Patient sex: M
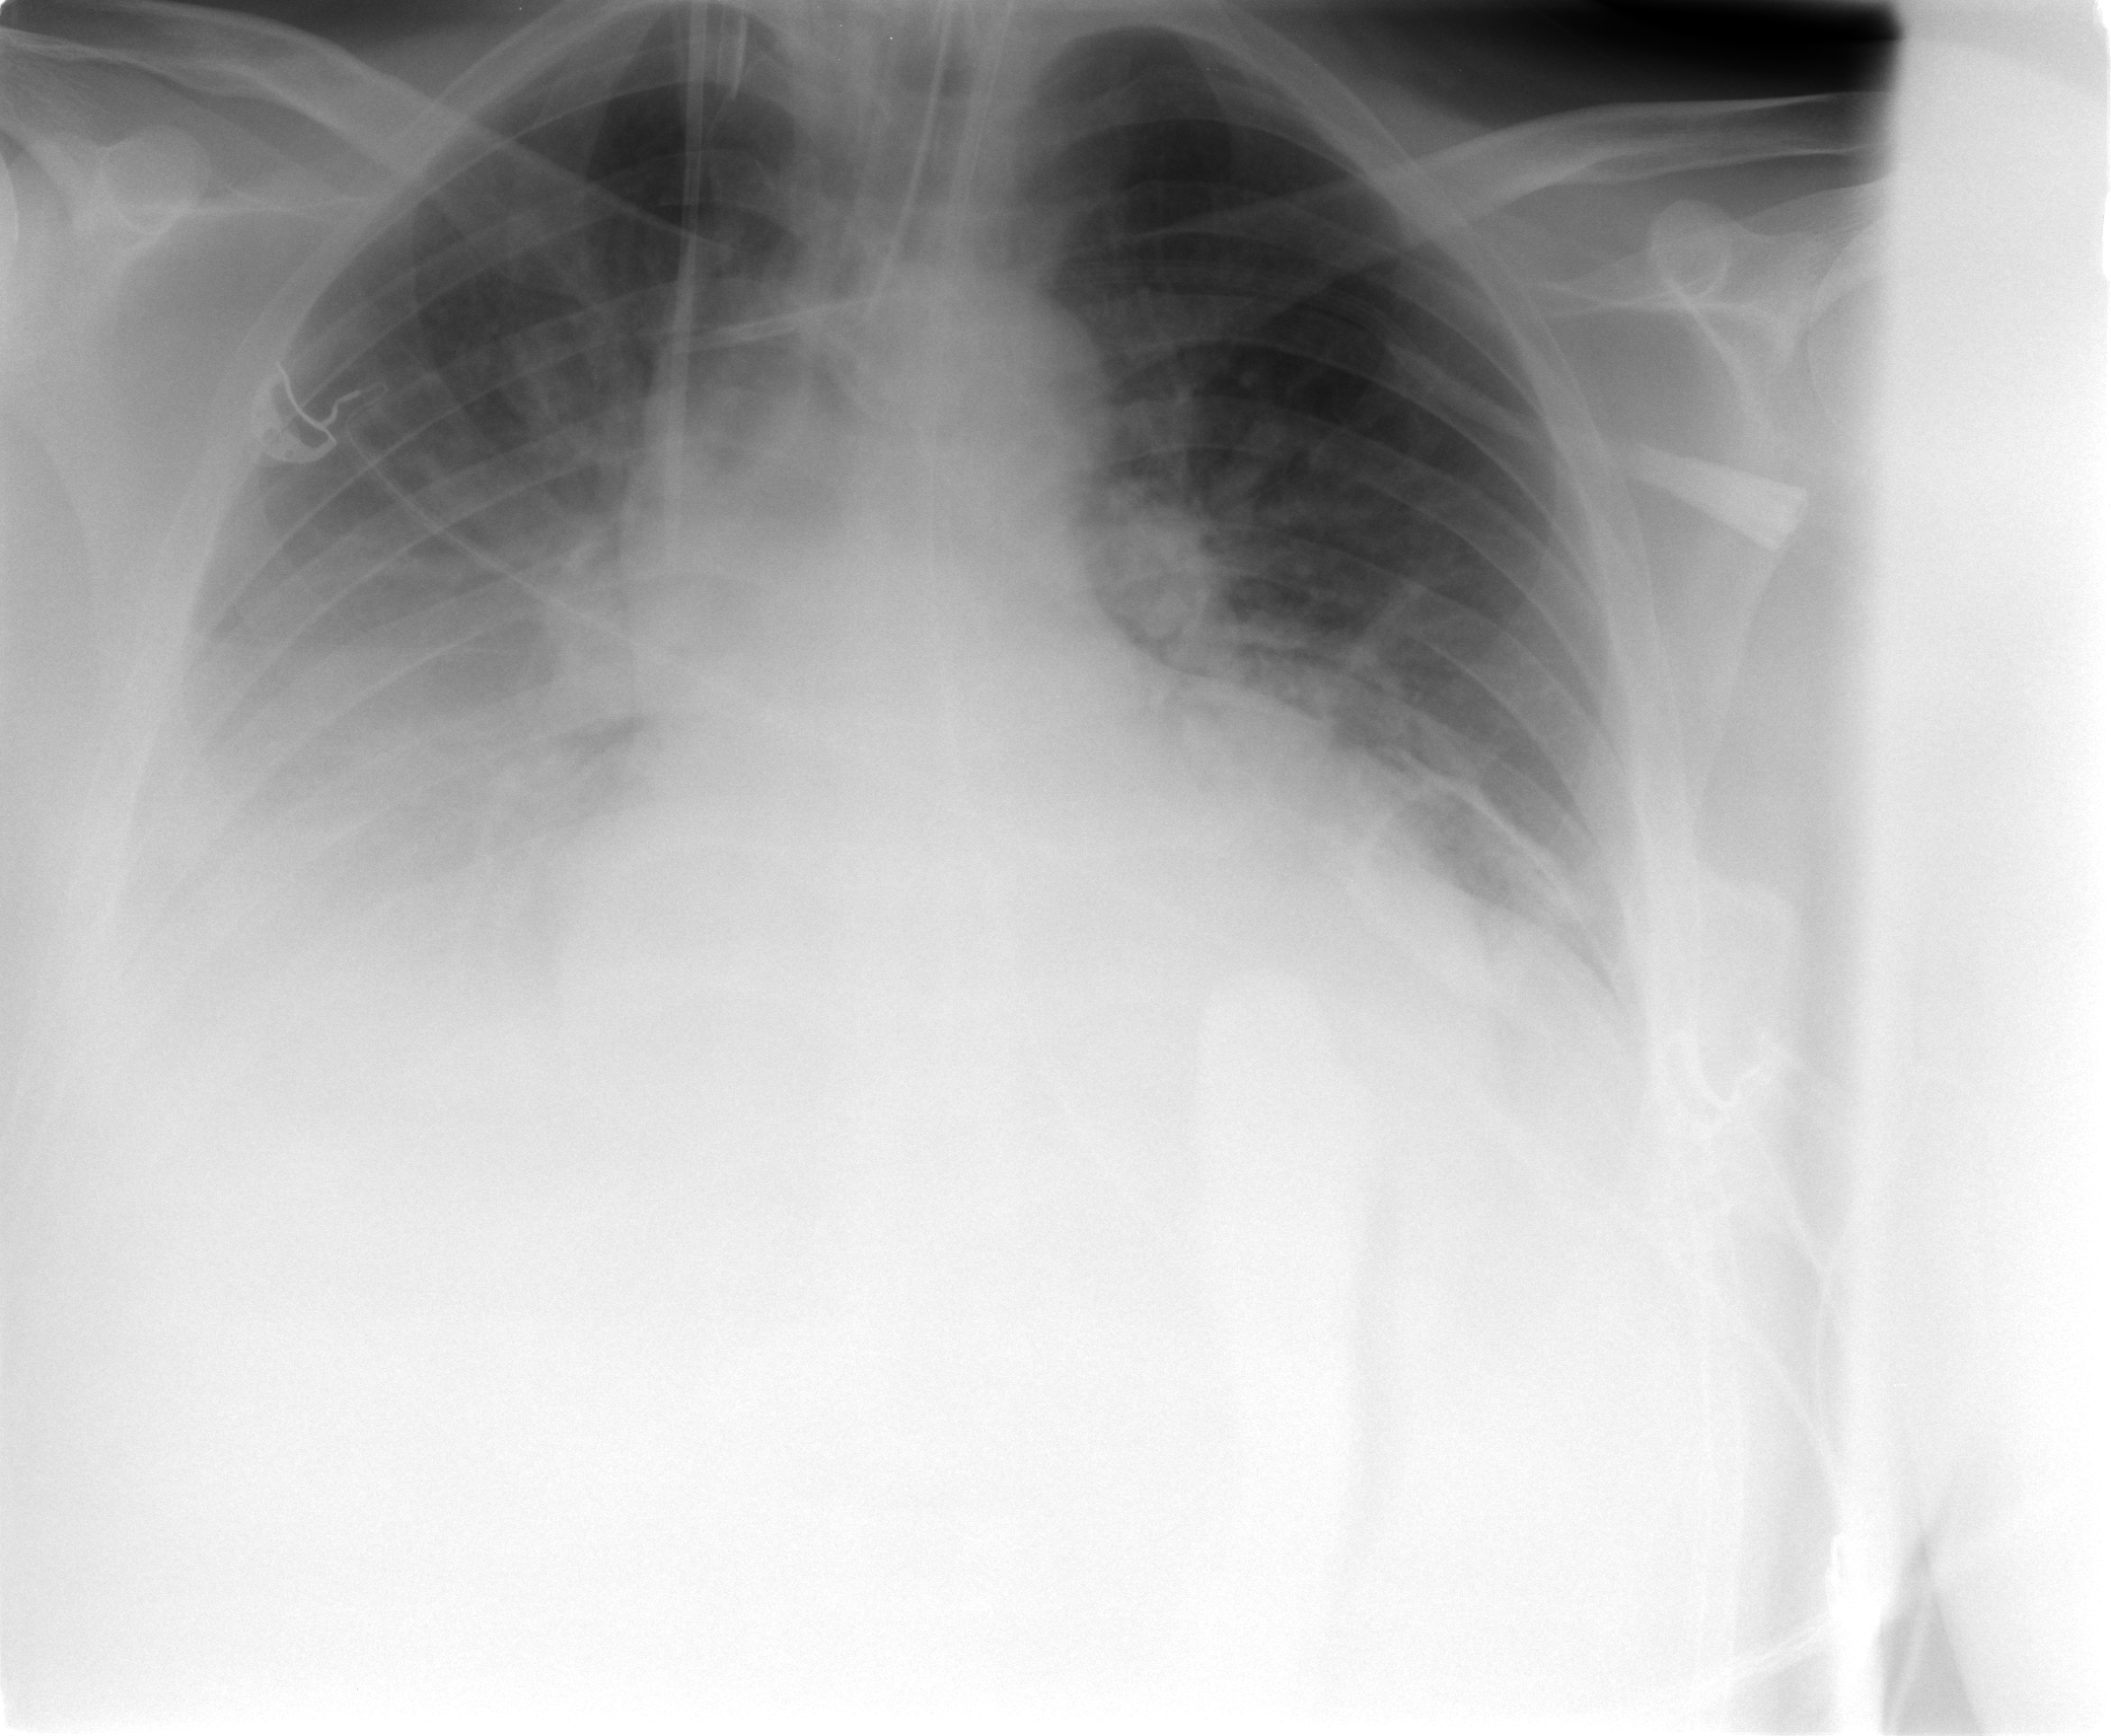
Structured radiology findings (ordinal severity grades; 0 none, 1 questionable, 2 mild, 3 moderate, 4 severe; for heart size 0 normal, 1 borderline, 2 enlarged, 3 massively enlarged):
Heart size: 2
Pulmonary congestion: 0
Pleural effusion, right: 2
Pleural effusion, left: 2
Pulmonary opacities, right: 1
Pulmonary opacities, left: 0
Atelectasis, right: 2
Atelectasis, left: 2